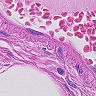
Metastatic tissue present: no